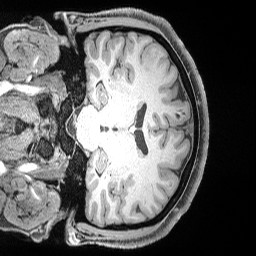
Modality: T1w
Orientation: coronal
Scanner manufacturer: siemens
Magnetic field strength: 3 T
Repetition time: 2.53 s
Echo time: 0.00169 s